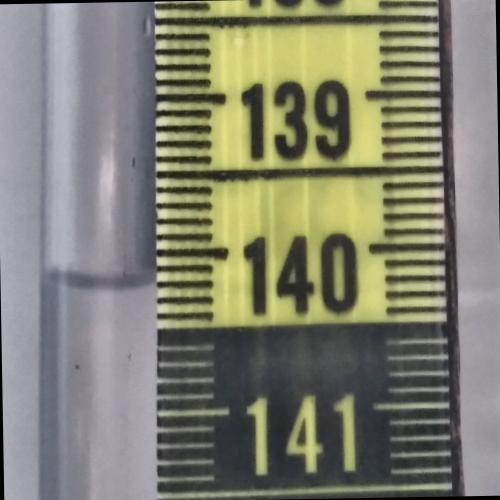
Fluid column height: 140.2 cm